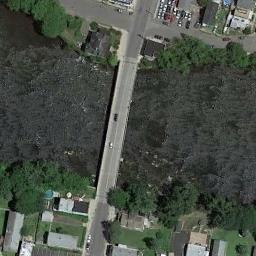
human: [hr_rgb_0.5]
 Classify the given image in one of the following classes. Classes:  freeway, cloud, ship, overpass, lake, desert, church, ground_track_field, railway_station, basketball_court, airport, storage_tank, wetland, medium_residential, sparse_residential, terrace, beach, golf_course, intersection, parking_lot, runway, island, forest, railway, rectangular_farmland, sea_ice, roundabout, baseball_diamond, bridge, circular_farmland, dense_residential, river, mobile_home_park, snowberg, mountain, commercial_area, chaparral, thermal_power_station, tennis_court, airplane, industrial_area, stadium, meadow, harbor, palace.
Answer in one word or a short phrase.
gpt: bridge